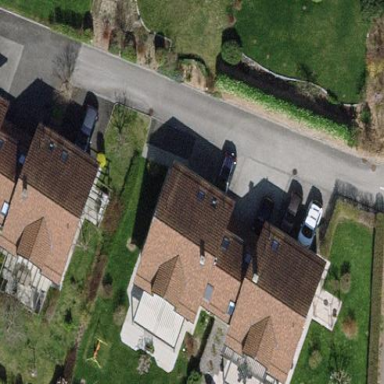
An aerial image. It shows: Simple house.